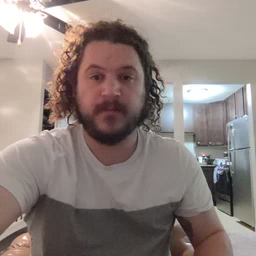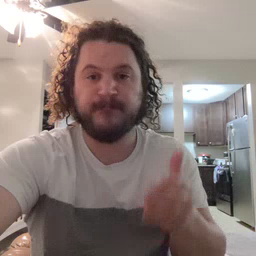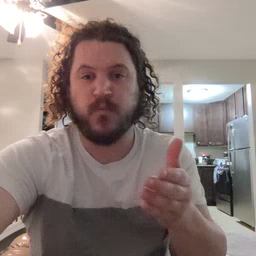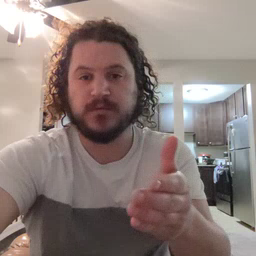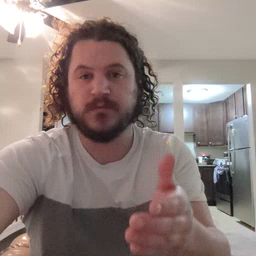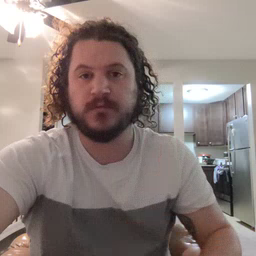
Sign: boat